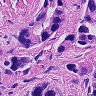
Metastatic tissue present: yes